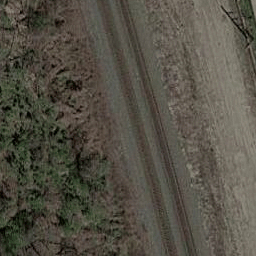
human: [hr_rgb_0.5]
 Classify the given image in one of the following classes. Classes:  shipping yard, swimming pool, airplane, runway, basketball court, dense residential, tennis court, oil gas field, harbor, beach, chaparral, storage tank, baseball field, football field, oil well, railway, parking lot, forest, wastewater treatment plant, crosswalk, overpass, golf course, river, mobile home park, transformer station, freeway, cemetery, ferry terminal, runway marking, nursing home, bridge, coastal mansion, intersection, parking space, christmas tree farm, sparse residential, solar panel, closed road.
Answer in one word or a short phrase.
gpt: railway